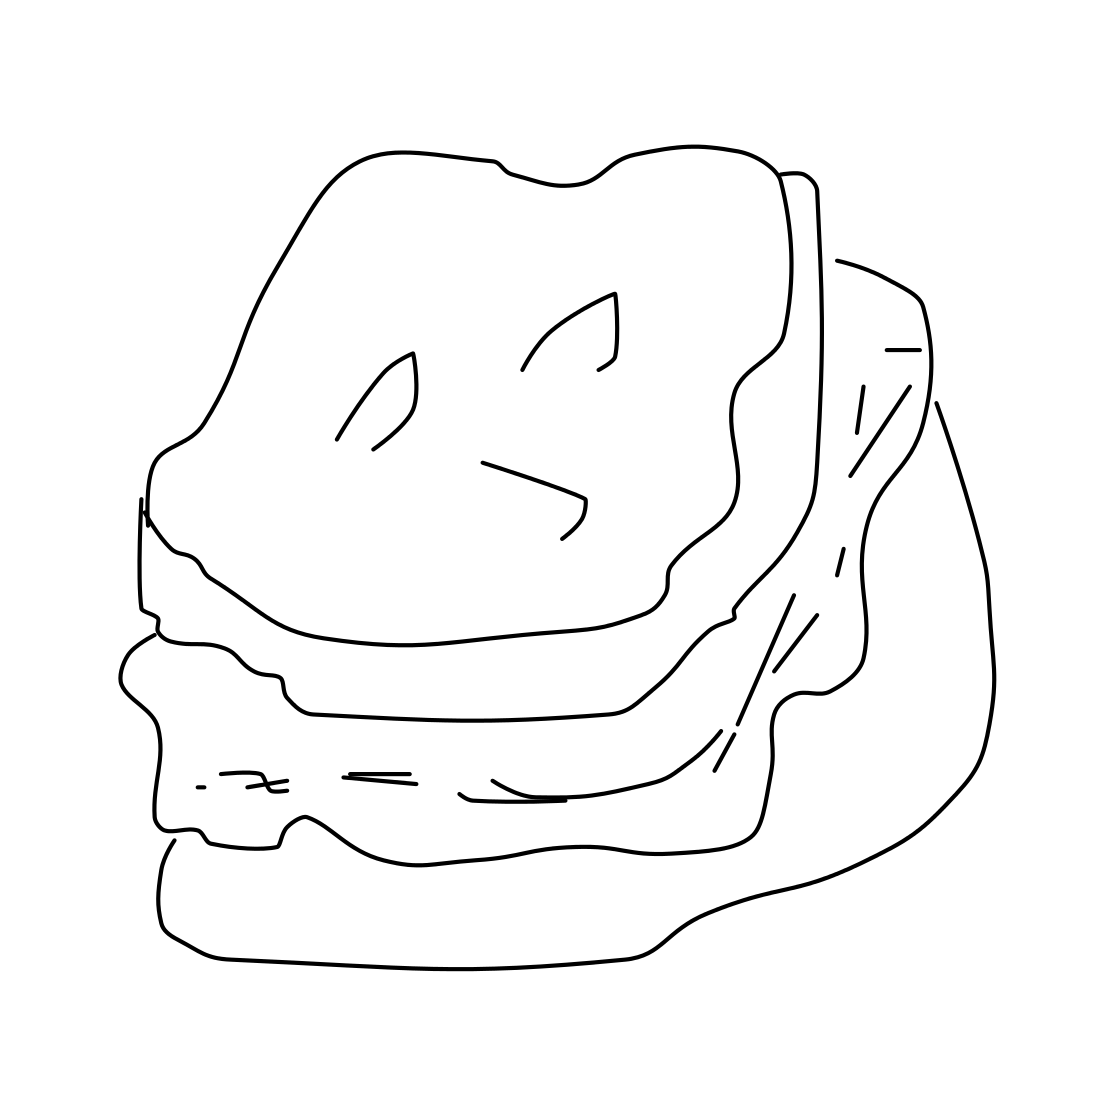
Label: hamburger